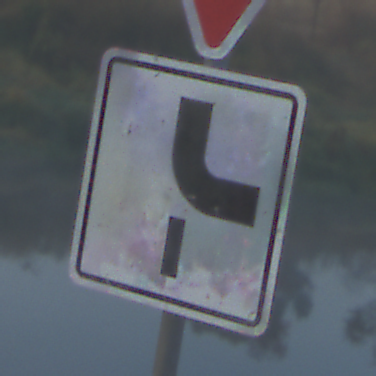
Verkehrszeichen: VerlaufVorfahrtsstrasse10
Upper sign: VorfahrtGewaehren
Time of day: Dawn
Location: Outdoor (Nature)
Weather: Clear
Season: NotSpecified
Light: Natural